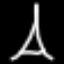
Label: The Eiffel Tower